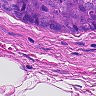
Metastatic tissue present: yes